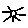
Label: sun